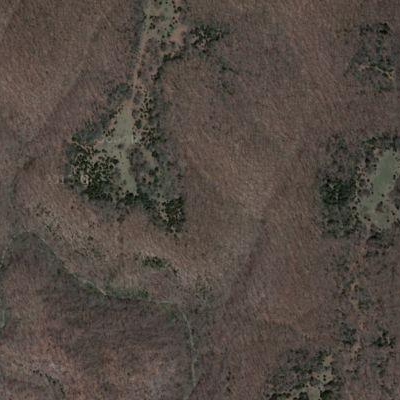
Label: eForest